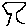
Label: tree